Current action and preconditions to check: trajectory_clear

Your task: For each precondition in the list above, predict whether it will hold at this action.

Consider the current scene as observed from the mobile robot's camera, and analyze the predicted future states of all dynamic agents (e.g., people, animals, vehicles, or any moving entities) within the NEXT SECOND.

IMPORTANT: Only answer "very likely" if you are absolutely certain—based on strong, clear evidence—that a dynamic agent will violate the precondition in the predicted future state. Do NOT answer "very likely" for unlikely, ambiguous, or low-probability risks.

Ask yourself for each precondition: Is there a high probability, with clear and convincing evidence, that the predicted future states of any dynamic agent will interfere with the predicted future state of the currently executing action within the NEXT SECOND, causing that precondition to fail?

Assess the risk level based on these predictions. Use "likely" or "very likely" if motions create a clear risk of interference.

Use "neutral" or "improbable" if agents are nearby but their predicted paths are clearly diverging or non-conflicting.

Failure Risk Categories: "very improbable", "improbable", "neutral", "likely", "very likely"

Answer Format: Output ONLY the probability_of_failure value from these categories: "very improbable", "improbable", "neutral", "likely", "very likely"

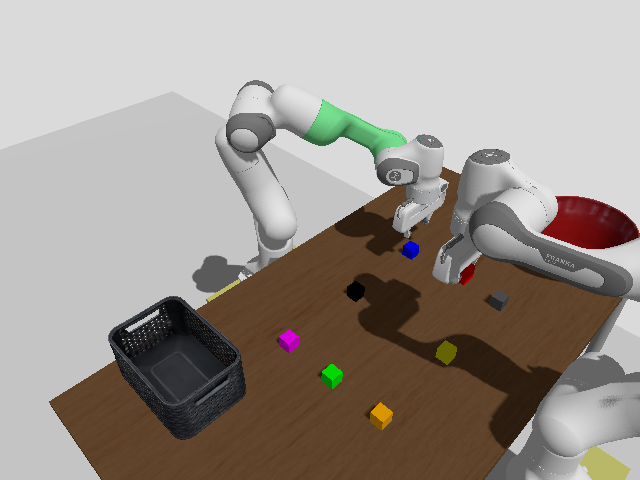

Answer: very improbable